Aerial crown-view tile of a tropical tree (Barro Colorado Island, Panama), acquired 20241014:
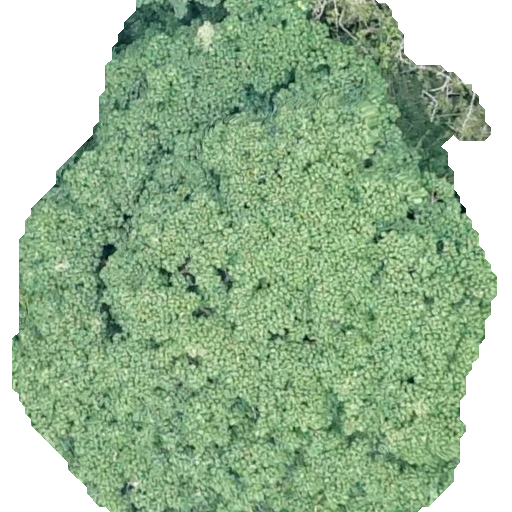
Species: Sterculia apetala
GBIF accepted scientific name: Sterculia apetala
Crown area: 345.499 m²